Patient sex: M
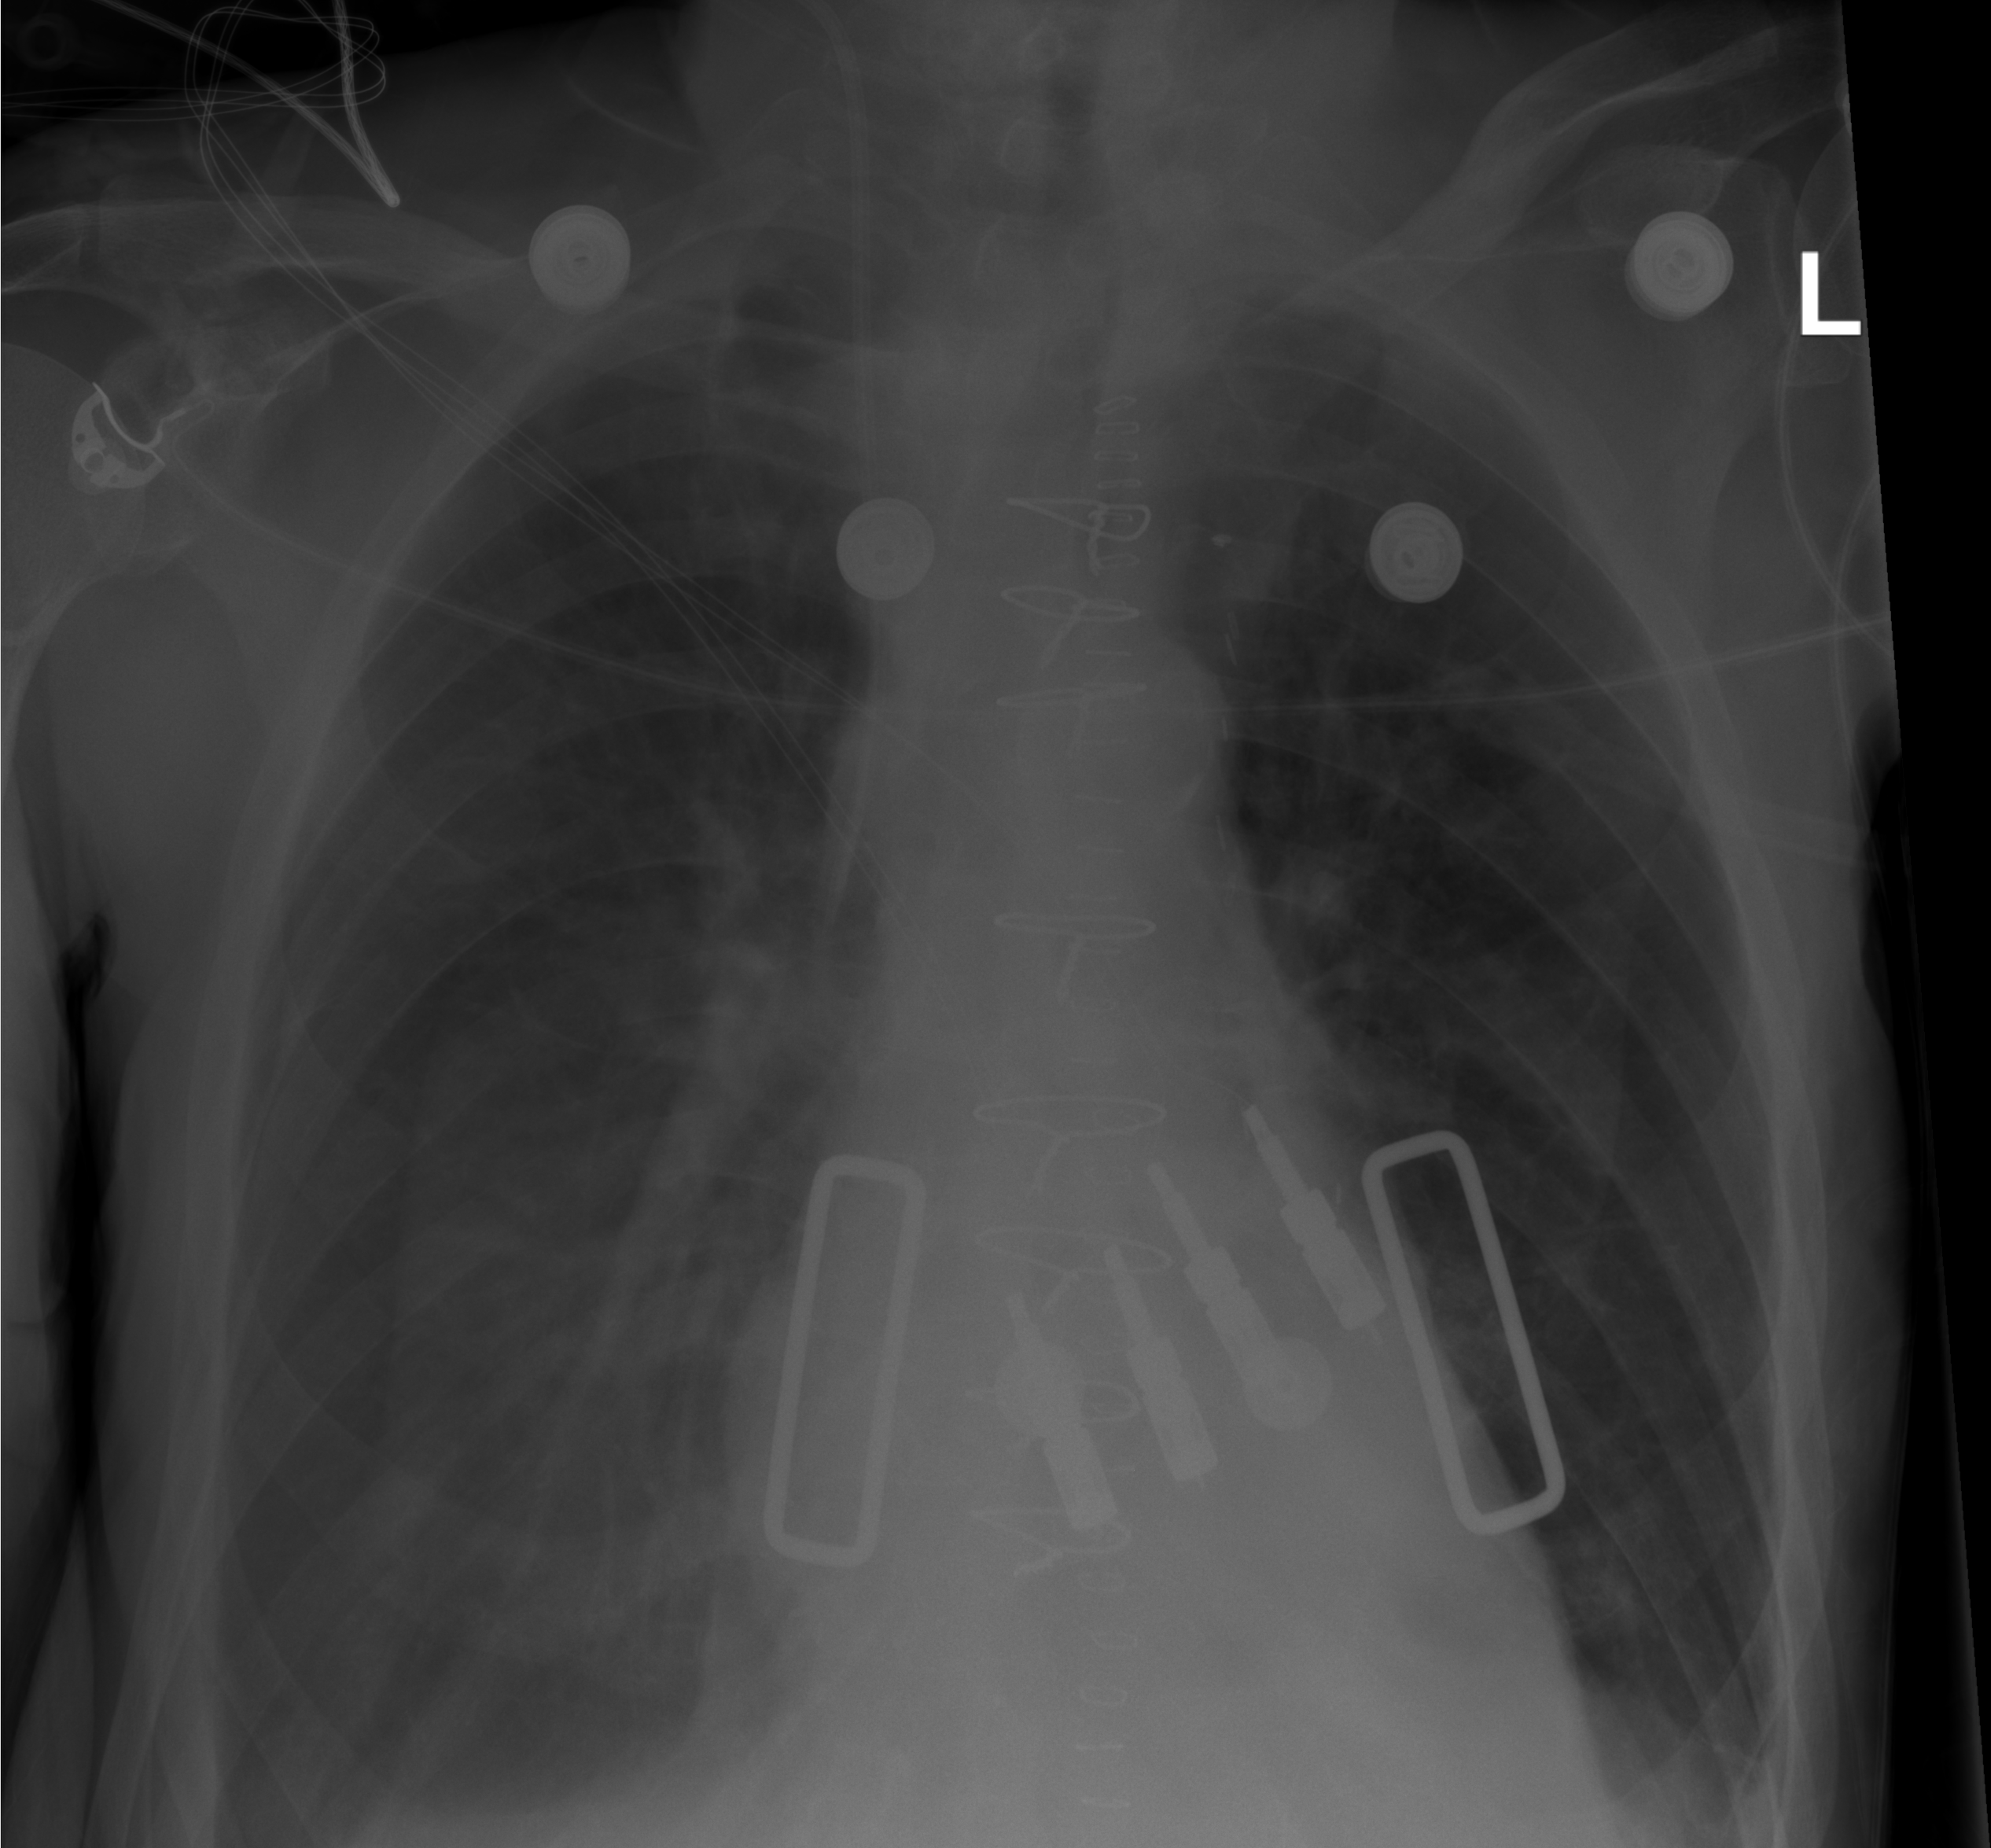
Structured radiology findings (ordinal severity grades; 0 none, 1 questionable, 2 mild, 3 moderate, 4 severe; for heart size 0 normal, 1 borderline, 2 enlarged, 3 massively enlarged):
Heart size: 0
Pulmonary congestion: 2
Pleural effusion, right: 2
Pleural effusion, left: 2
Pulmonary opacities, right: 1
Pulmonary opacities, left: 0
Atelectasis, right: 0
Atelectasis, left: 2